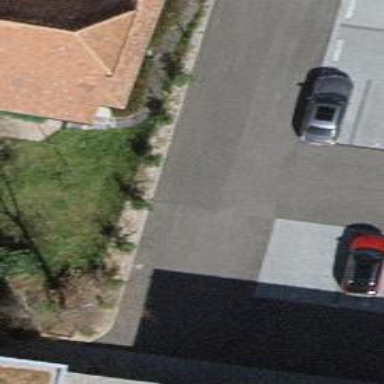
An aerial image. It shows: Road serving as parking aisle.